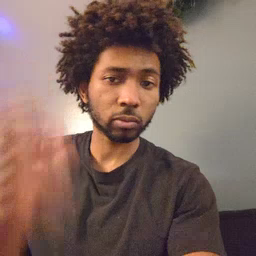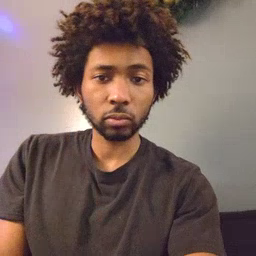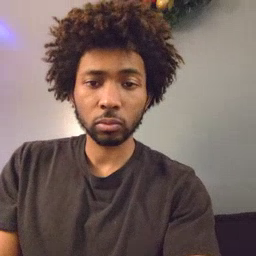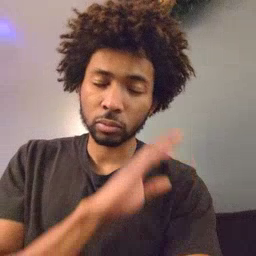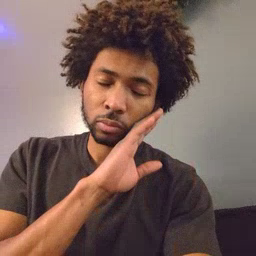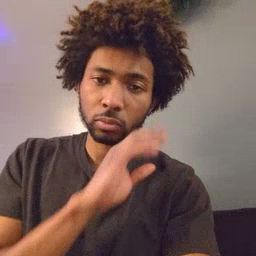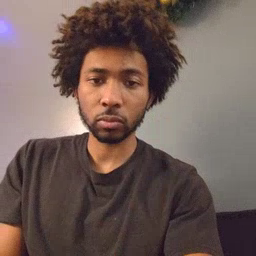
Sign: bed